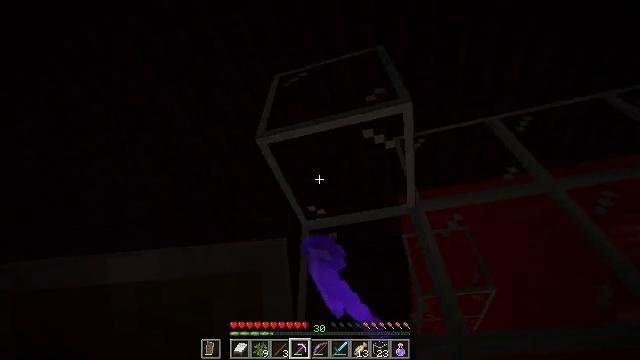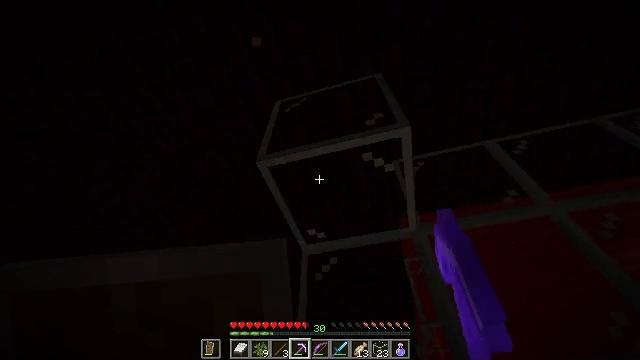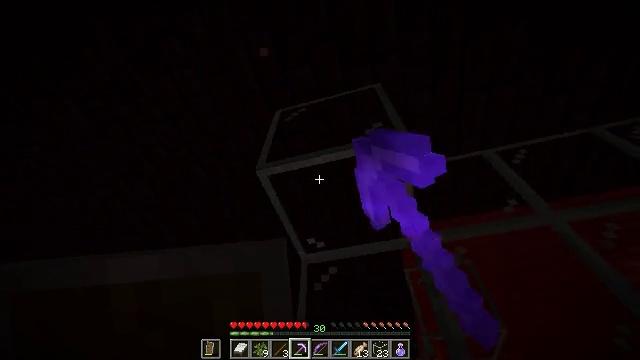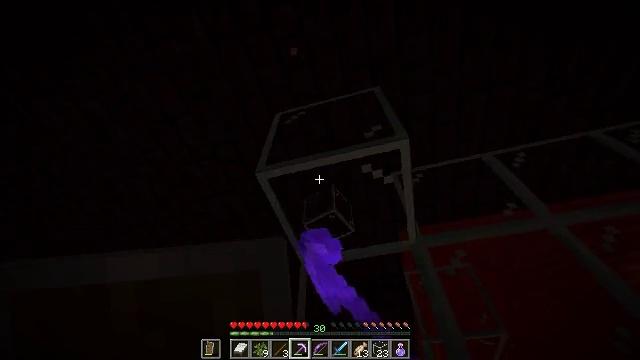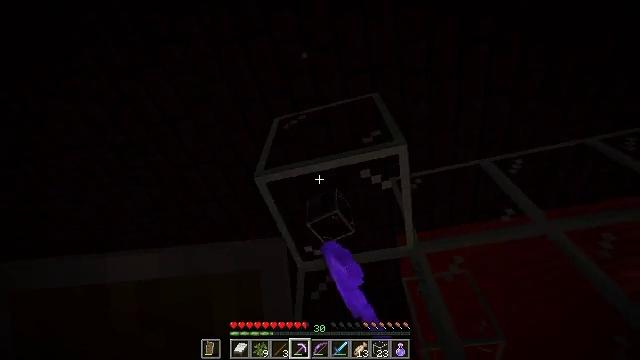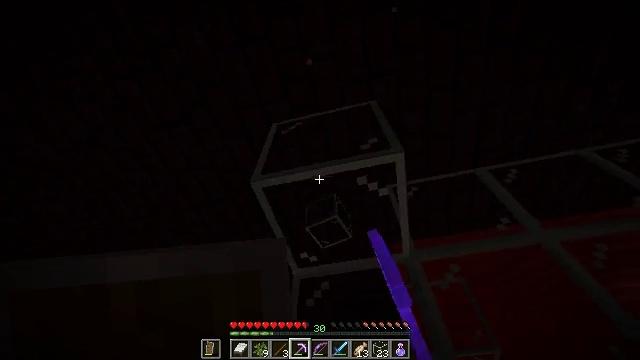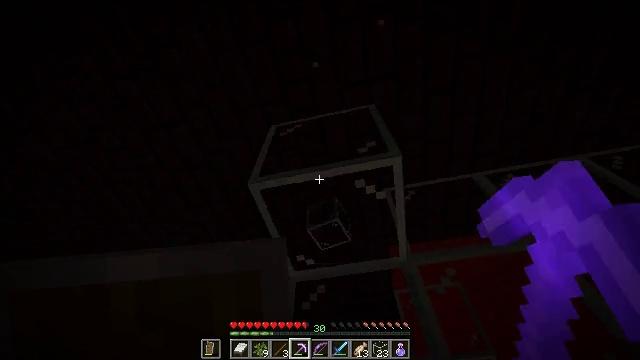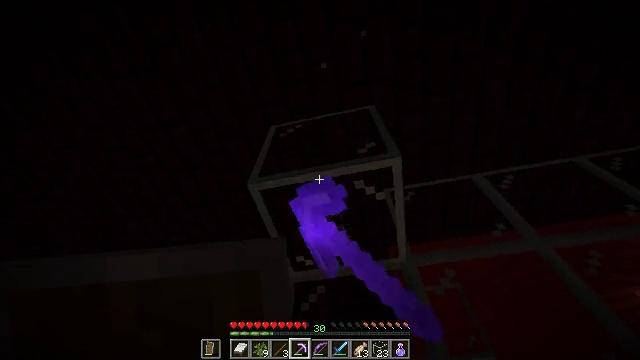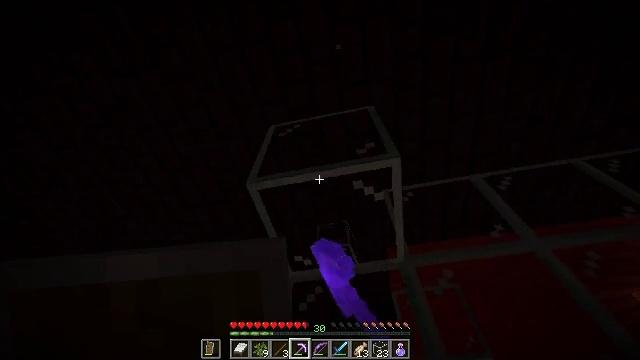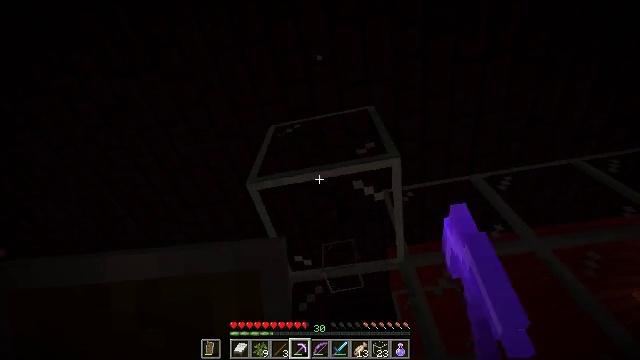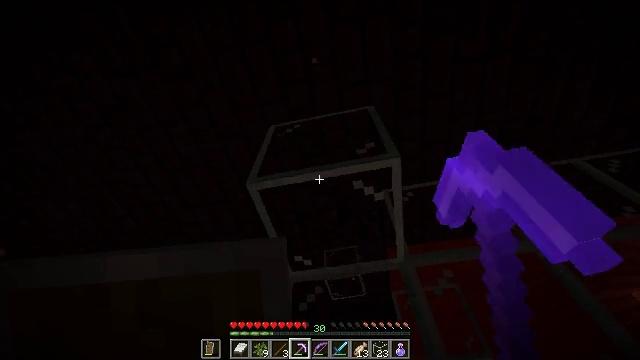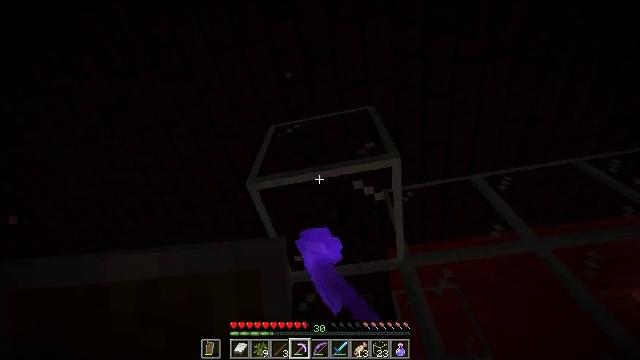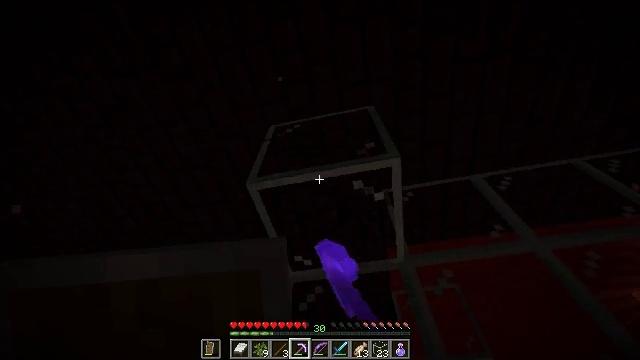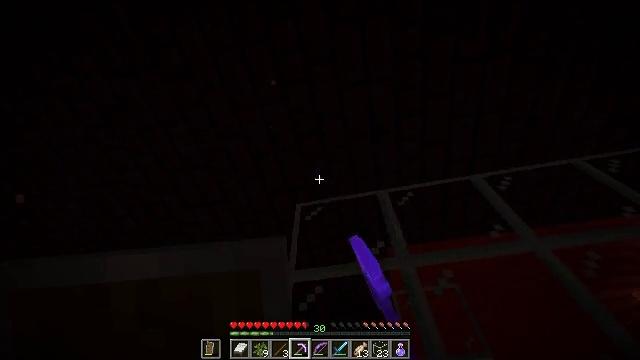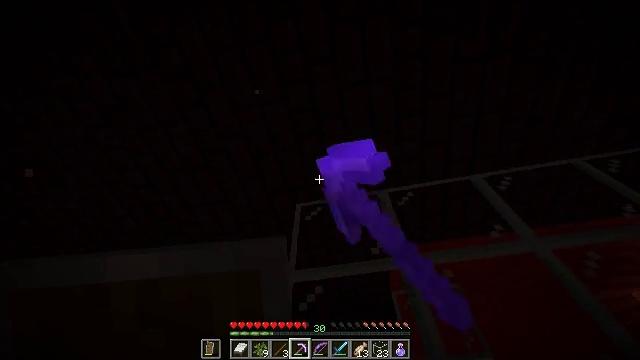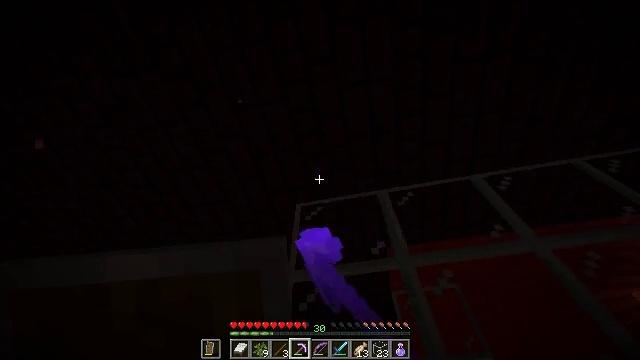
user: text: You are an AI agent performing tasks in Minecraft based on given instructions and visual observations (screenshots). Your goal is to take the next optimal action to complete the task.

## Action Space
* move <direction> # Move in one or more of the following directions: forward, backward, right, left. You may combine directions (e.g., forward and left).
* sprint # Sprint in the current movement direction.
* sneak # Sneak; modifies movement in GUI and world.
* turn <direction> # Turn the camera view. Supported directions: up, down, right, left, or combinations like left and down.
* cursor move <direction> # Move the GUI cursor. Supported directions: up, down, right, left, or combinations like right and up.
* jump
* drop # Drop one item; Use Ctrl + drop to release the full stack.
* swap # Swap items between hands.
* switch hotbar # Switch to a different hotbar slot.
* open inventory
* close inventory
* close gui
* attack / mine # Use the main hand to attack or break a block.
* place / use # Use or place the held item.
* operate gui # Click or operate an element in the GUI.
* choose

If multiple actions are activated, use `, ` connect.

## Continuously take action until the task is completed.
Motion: motion action
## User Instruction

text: Destroy the glass.
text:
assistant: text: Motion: turn up, attack / mine
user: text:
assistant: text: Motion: turn up, attack / mine
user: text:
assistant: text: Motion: attack / mine
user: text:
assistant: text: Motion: turn up, attack / mine
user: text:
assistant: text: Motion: turn right and up, attack / mine
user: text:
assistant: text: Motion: attack / mine
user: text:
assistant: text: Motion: attack / mine
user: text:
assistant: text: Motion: attack / mine
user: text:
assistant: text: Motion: attack / mine
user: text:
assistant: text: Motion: attack / mine
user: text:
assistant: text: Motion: attack / mine
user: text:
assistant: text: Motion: attack / mine
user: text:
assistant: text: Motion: attack / mine
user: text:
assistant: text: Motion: attack / mine
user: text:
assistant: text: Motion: attack / mine
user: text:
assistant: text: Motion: attack / mine
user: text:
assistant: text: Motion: attack / mine
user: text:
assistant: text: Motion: attack / mine